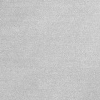
Atmospheric dust classification: dusty